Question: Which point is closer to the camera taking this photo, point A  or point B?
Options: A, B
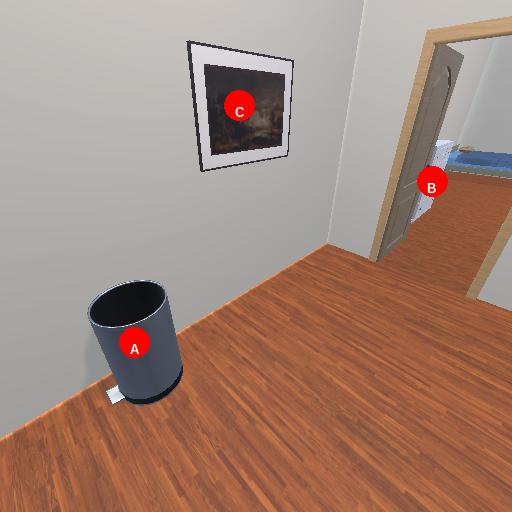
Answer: A